Question: I see dozens of programs, some written in different colors in my shell, others with different background colors. Google isn't helping on this.

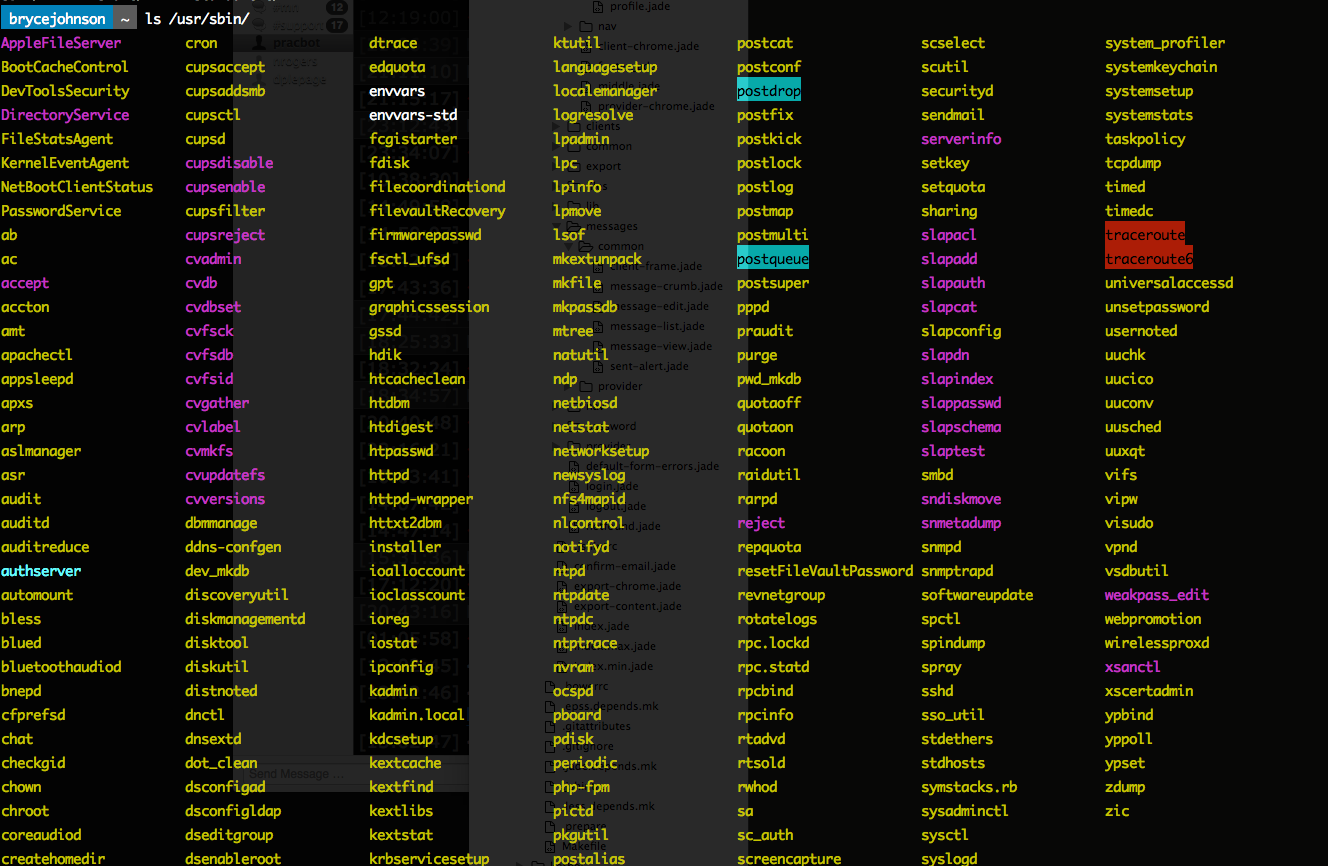
Answer: This is a product of using 'ls --color' (you probably have an alias for this; type 'alias' with no args to see what your current 'ls' alias(es) is/are).
Use 'dircolors' or 'echo $LS_COLORS' to see system-specific meanings.
Here are some examples I copied and pasted from a post on the <URL>
'''
NORMAL 00 # global default, although everything should be something.
FILE 00 # normal file
DIR 01;34 # directory
LINK 01;36 # symbolic link. (If you set this to 'target' instead of a
# numerical value, the color is as for the file pointed to.)
FIFO 40;33 # pipe
SOCK 01;35 # socket
DOOR 01;35 # door
BLK 40;33;01 # block device driver
CHR 40;33;01 # character device driver
ORPHAN 40;31;01 # symlink to nonexistent file, or non-stat'able file
SETUID 37;41 # file that is setuid (u+s)
SETGID 30;43 # file that is setgid (g+s)
STICKY_OTHER_WRITABLE 30;42 # dir that is sticky and other-writable (+t,o+w)
OTHER_WRITABLE 34;42 # dir that is other-writable (o+w) and not sticky
STICKY 37;44 # dir with the sticky bit set (+t) and not other-writable
# archives or compressed (bright red)
# archives or compressed (bright red)
.tar 01;31
.tgz 01;31
# image formats
.jpg 01;35
.jpeg 01;35
.gif 01;35
.bmp 01;35
# audio formats
.aac 00;36
.flac 00;36
.ogg 00;36
'''